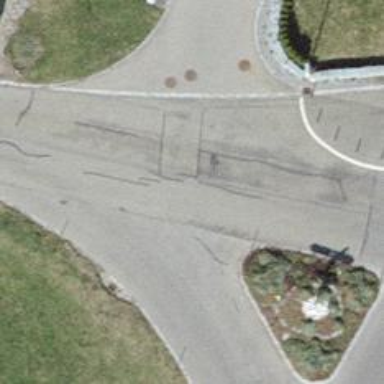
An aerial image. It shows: Tertiary road.